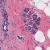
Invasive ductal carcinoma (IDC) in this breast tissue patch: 0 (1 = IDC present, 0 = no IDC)